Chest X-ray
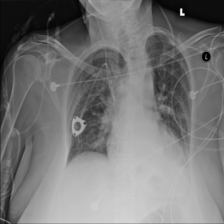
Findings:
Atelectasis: negative
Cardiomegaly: negative
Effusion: negative
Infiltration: positive
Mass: negative
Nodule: negative
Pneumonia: negative
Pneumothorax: negative
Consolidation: negative
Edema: positive
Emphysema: negative
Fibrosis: negative
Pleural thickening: negative
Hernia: negative